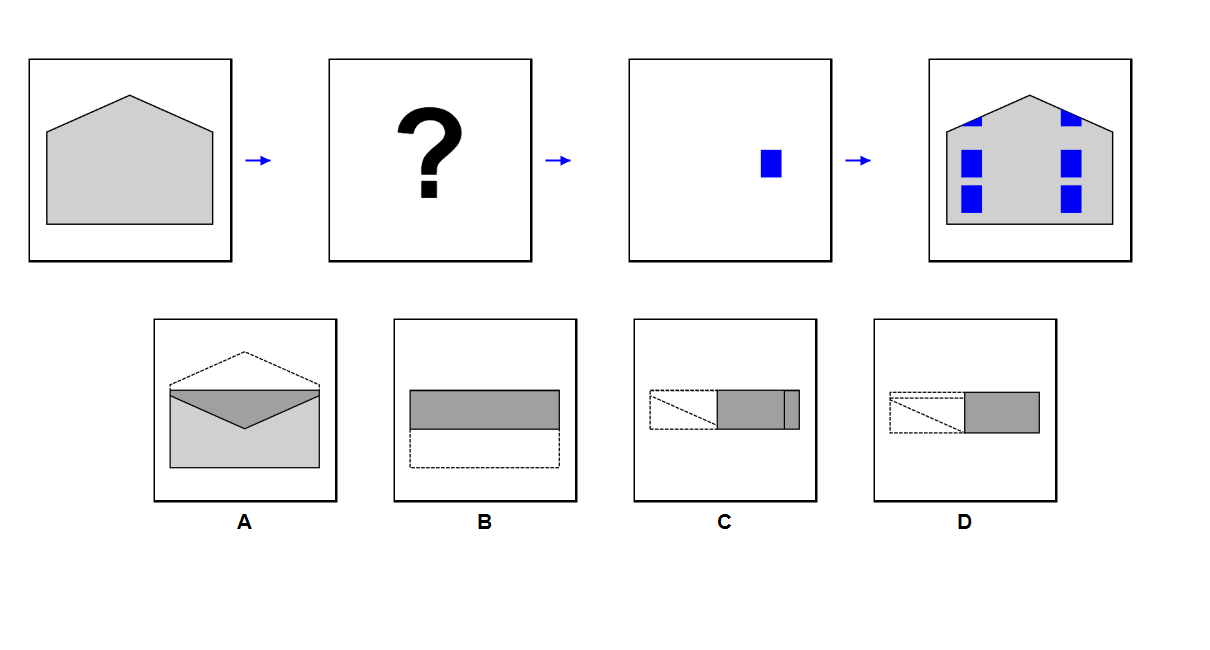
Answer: D